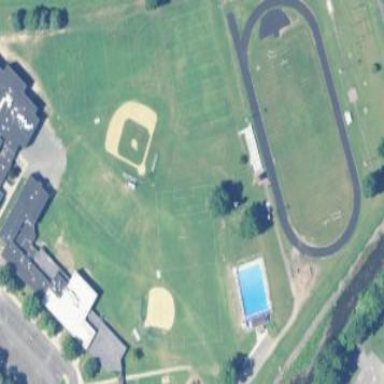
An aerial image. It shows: Baseball pitch for leisure and sports activities.